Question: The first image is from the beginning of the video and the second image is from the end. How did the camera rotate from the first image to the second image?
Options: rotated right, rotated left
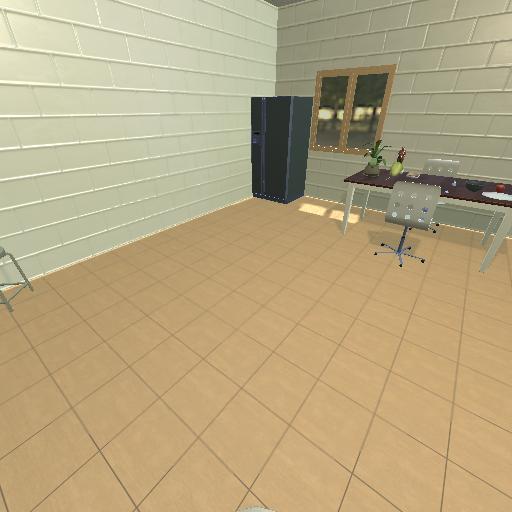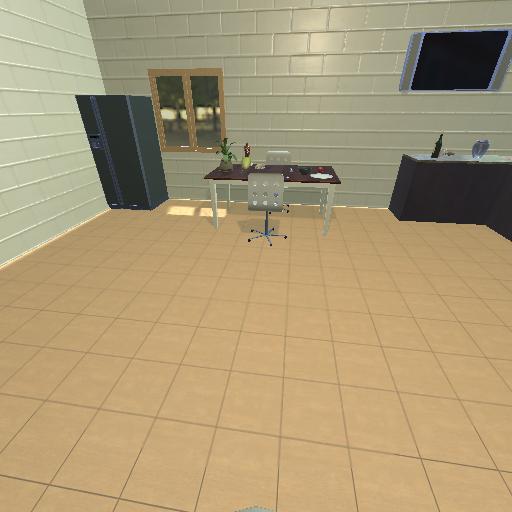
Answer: rotated right